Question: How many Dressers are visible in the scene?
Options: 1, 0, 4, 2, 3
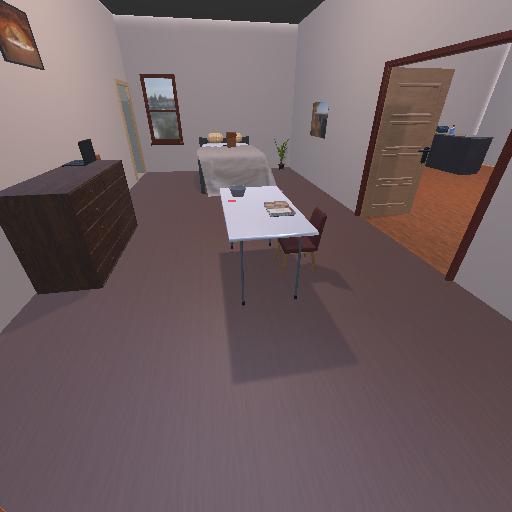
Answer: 1